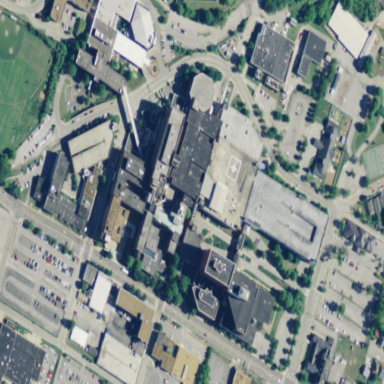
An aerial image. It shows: Hospital providing healthcare services.